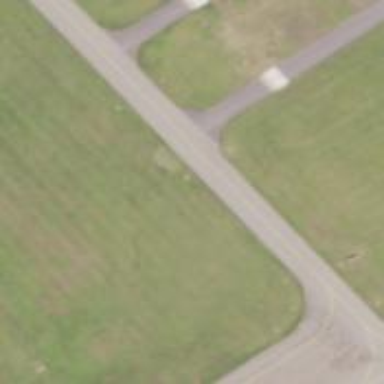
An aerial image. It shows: Image of taxiway at airport.